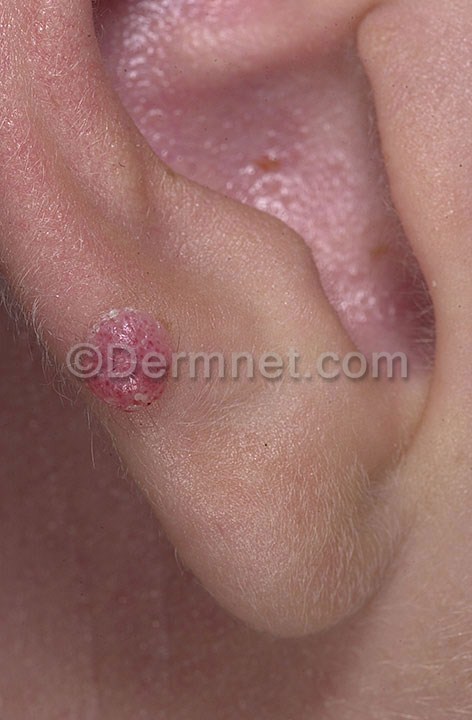
Disease: Melanoma Skin Cancer Nevi and Moles